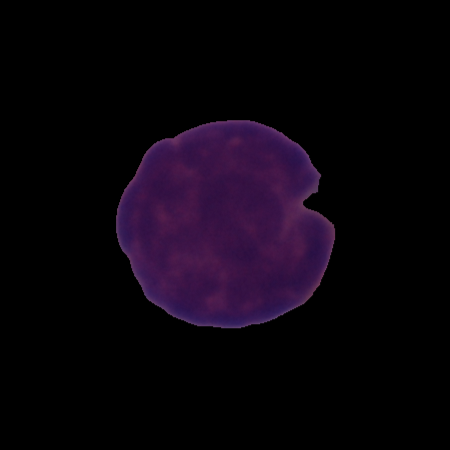
Label: cancer